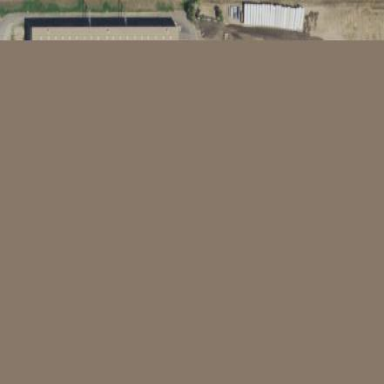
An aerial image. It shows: Warehouse building.